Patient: sex F, age 56
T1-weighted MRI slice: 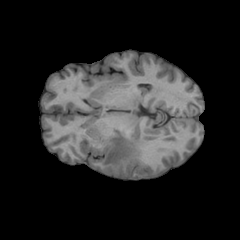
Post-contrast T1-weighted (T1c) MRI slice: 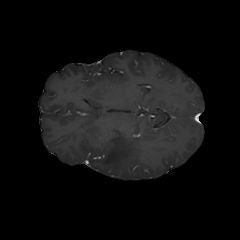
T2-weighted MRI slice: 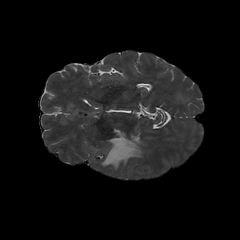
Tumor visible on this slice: yes
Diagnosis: Glioblastoma, IDH-wildtype
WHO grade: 4